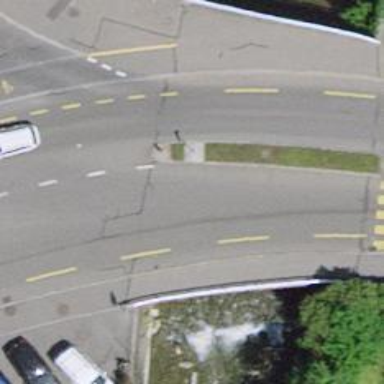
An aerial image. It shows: Primary highway with bridge.